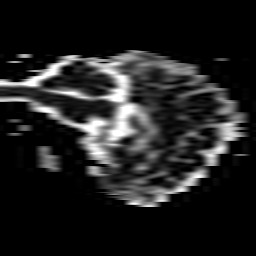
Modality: ADC
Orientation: sagittal
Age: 55
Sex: female
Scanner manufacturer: philips
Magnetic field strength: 1.5 T
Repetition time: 4.801 s
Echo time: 0.07764 s